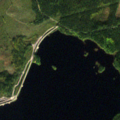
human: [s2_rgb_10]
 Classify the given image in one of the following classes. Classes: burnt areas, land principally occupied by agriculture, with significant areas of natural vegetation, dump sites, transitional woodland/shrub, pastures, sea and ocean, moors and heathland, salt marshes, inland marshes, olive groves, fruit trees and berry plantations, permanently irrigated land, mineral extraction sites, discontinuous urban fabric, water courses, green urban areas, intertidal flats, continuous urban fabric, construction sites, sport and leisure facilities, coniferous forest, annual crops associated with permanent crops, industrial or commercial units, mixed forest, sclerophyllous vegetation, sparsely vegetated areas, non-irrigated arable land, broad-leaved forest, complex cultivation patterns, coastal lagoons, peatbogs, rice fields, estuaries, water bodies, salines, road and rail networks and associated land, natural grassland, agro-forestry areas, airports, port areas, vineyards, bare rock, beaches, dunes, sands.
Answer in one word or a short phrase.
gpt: coniferous forest, transitional woodland/shrub, water bodies